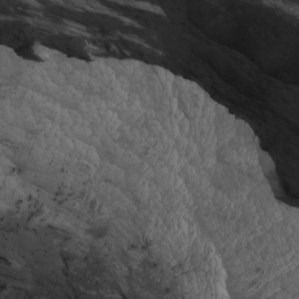
Label: non_frost